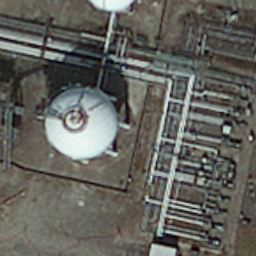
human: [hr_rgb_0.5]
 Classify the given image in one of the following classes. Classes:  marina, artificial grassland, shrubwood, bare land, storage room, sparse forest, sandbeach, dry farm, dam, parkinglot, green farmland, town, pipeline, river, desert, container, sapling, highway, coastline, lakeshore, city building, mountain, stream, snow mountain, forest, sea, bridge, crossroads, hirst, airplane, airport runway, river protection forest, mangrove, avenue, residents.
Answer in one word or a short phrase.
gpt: storage room